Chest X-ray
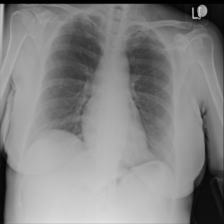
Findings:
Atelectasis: negative
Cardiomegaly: negative
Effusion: negative
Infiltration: negative
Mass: negative
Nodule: negative
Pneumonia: negative
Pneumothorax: negative
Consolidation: negative
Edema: negative
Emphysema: negative
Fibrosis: negative
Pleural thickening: negative
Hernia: negative